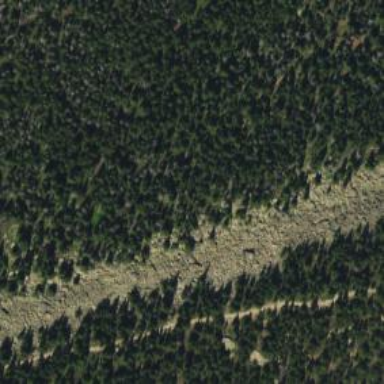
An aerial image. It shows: Natural scree.